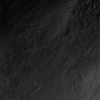
Label: not_dusty